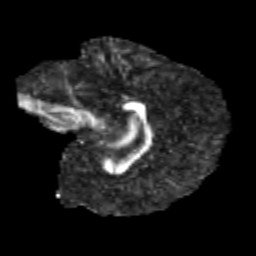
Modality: FA
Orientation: sagittal
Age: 11
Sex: male
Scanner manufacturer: siemens
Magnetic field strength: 3 T
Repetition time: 3.8 s
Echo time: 0.07 s